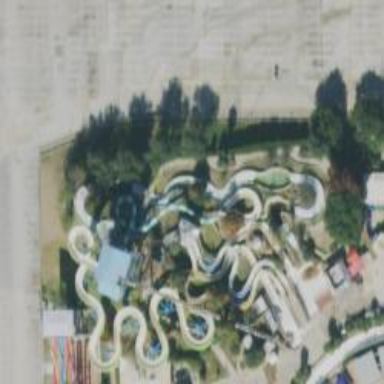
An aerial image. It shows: Water slide attraction.